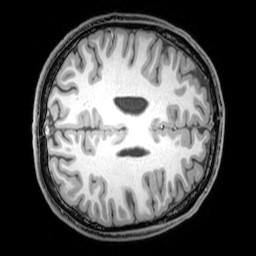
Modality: T1w
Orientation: axial
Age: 21
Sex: male
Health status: healthy
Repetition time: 0.081 s
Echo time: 0.037 s